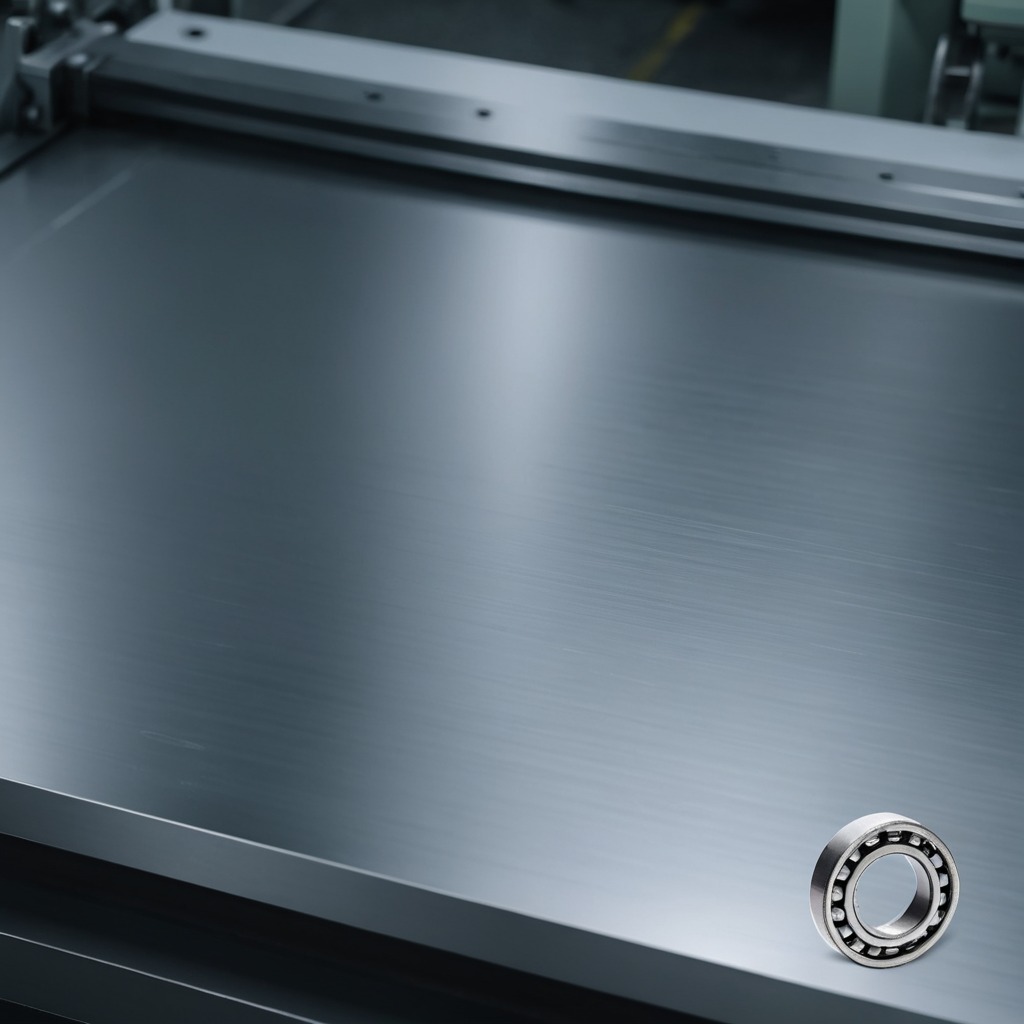
A metal ball bearing is lying on a metal table in a machine shop under fluorescent lights.